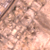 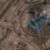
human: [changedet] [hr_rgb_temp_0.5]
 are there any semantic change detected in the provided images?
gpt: A big park was made in the subdivision.